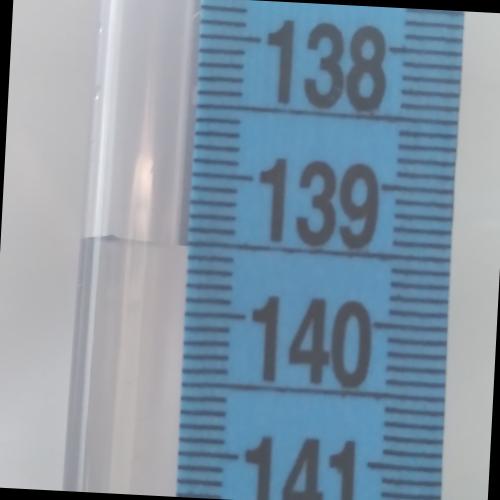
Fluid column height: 139.5 cm